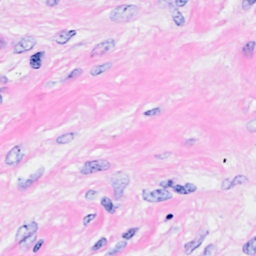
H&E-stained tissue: Breast